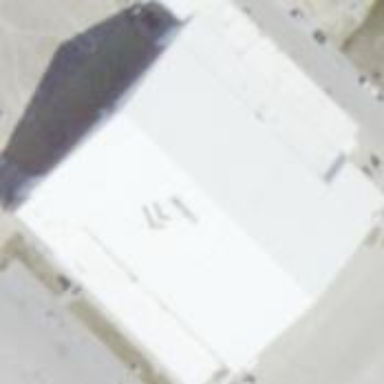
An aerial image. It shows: Hangar at the airport.